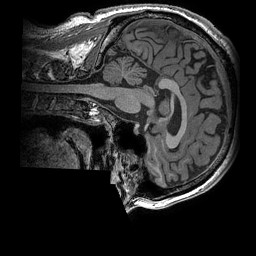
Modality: T1w
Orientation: sagittal
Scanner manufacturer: ge
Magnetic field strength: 3 T
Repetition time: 0.008156 s
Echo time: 0.00318 s